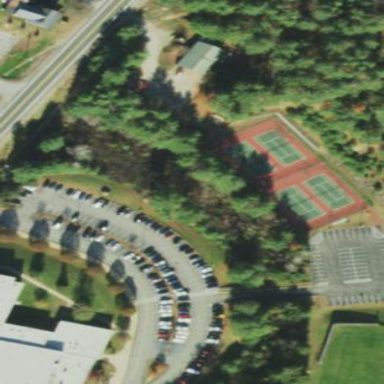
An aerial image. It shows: Tennis court on pitch designated for leisure land.